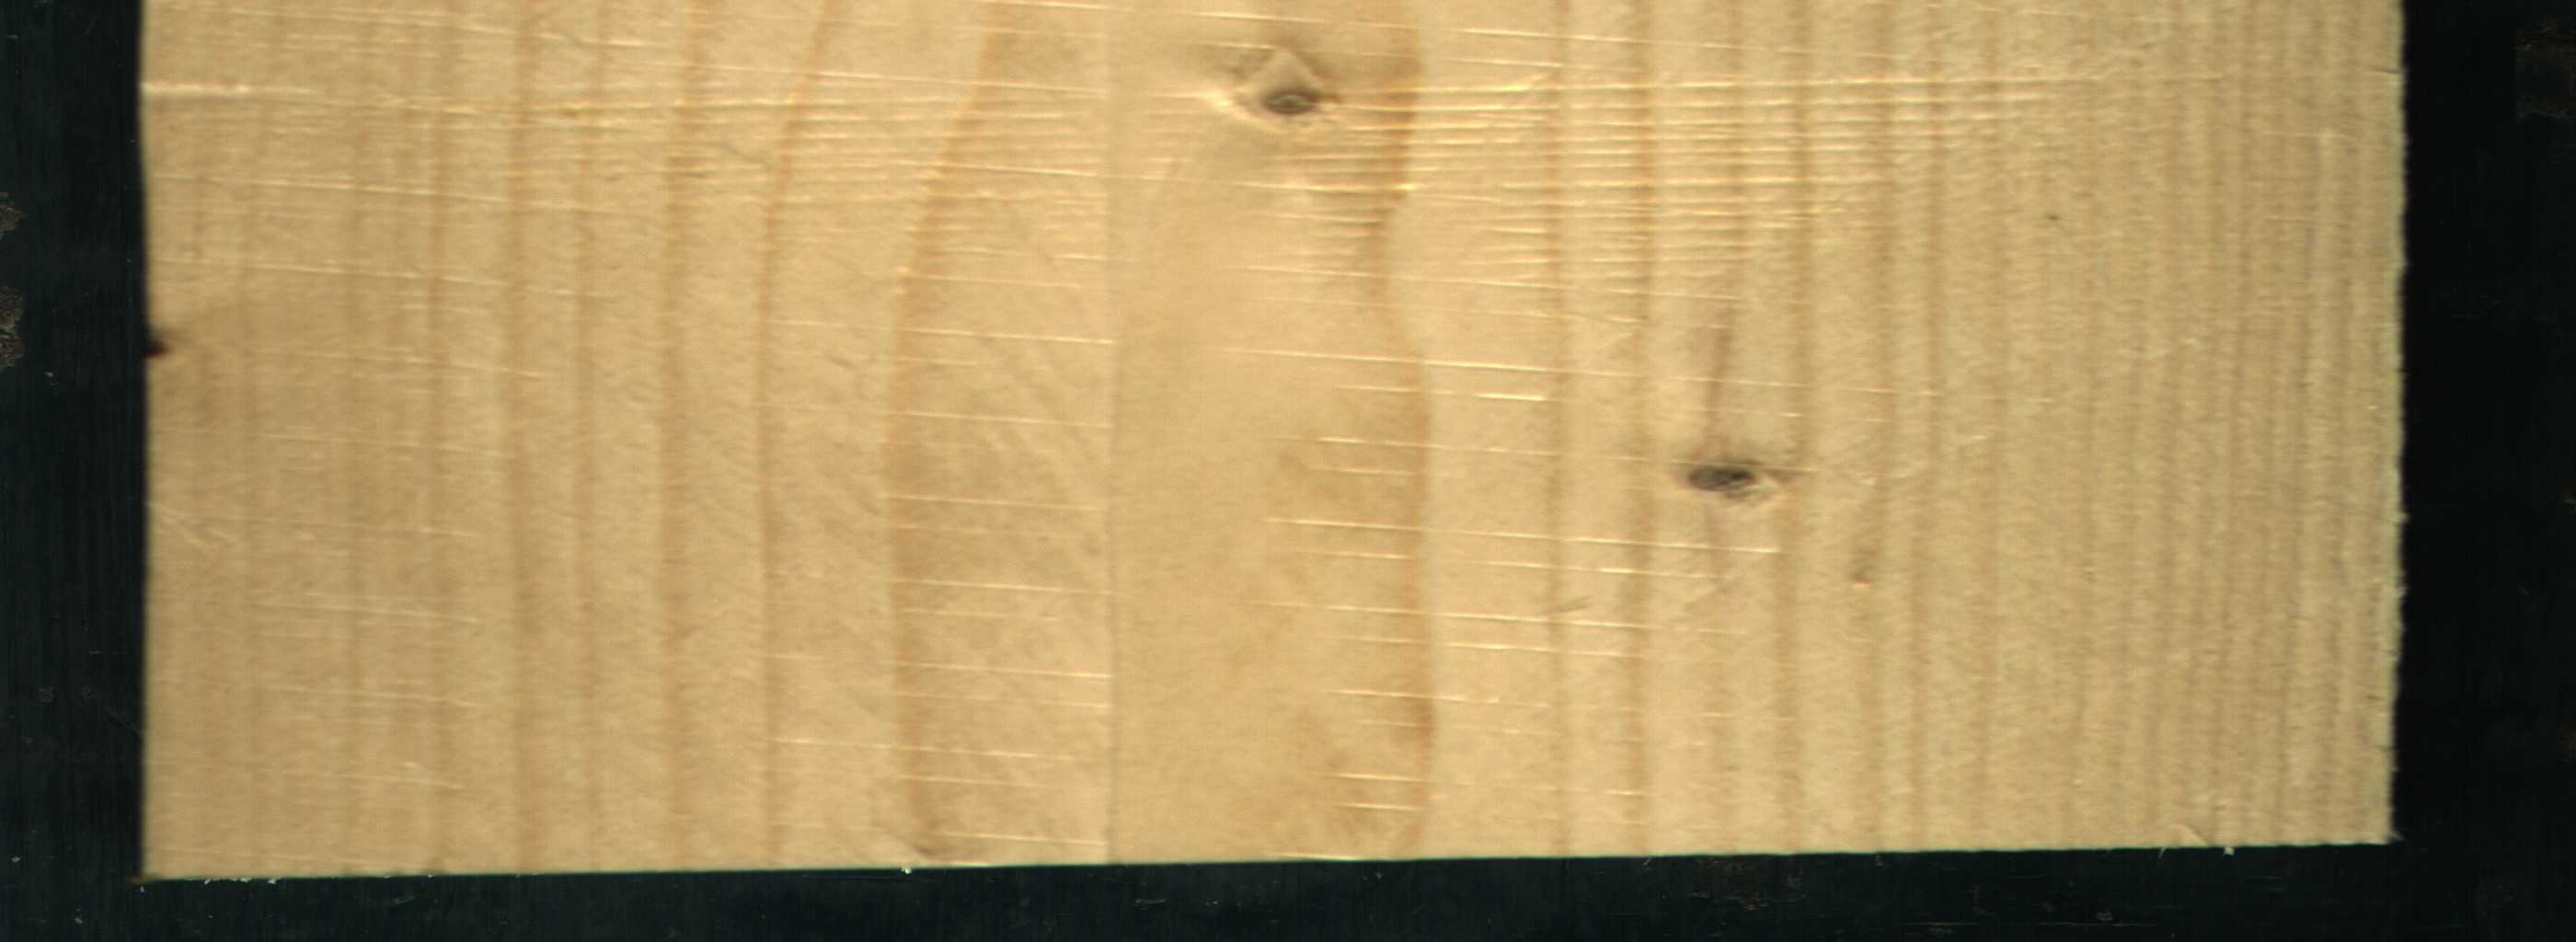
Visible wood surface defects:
Live_Knot
Live_Knot